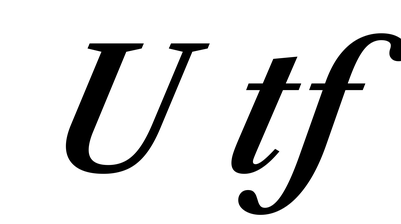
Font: LibreCaslonText-Italic_SemiBold_Italic